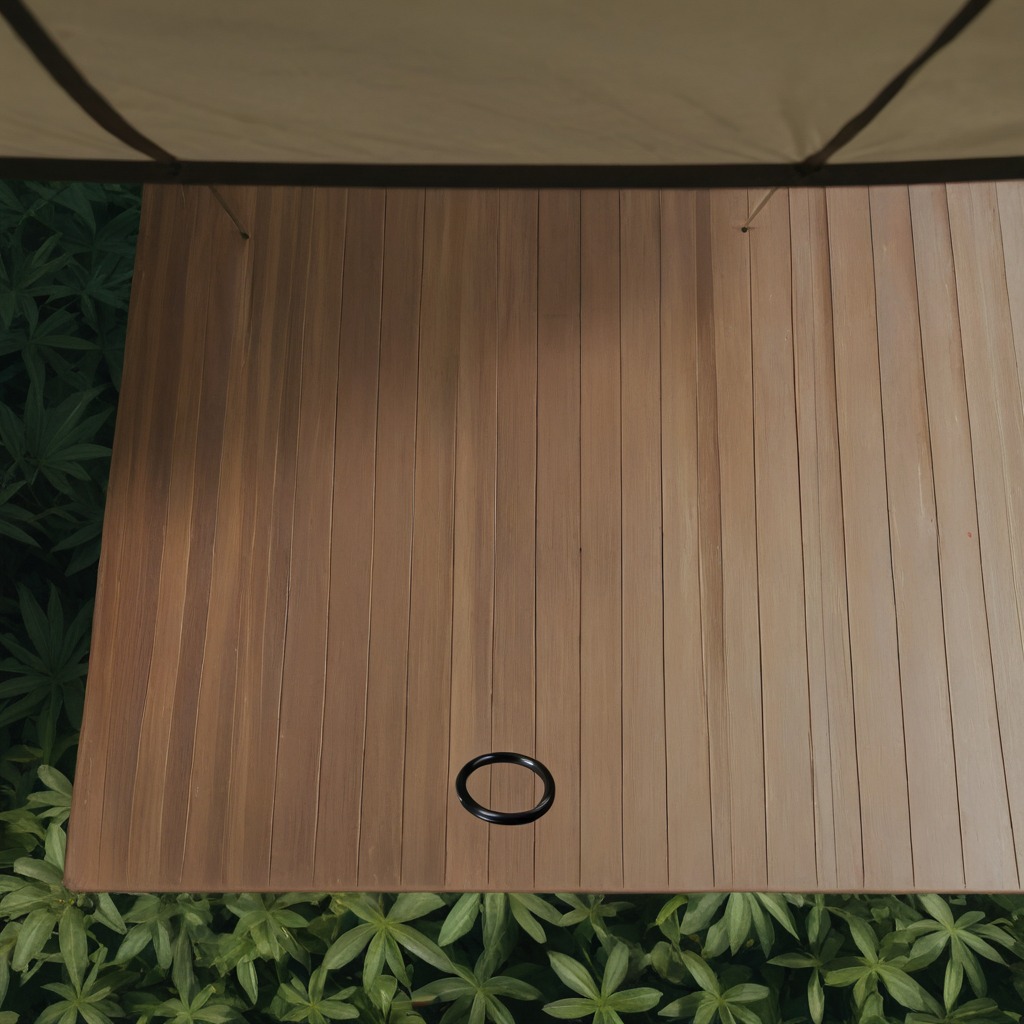
A rubber O-ring is lying on the wooden table inside a jungle field workshop tent.